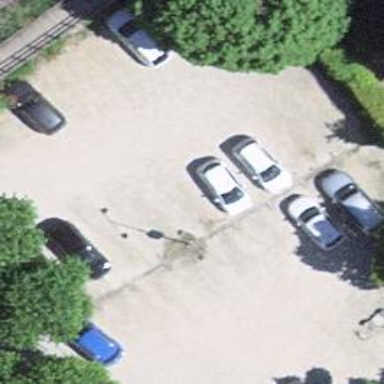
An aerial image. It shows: Parking area with fine gravel surface.